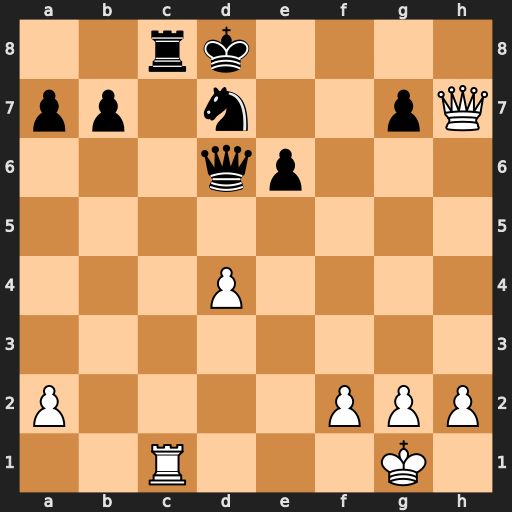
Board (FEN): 2rk4/pp1n2pQ/3qp3/8/3P4/8/P4PPP/2R3K1
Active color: w
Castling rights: -
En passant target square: -
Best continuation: Qh4+ Nf6 Qh8+ Ne8 Rxc8+ Kxc8 Qxe8+